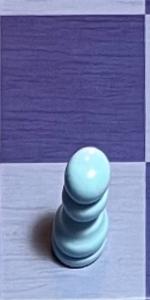
Label: Pawn_White